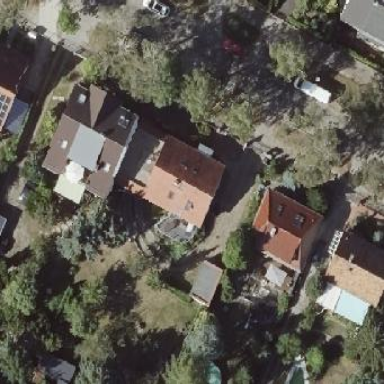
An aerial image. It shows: Semidetached house.